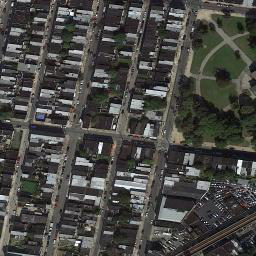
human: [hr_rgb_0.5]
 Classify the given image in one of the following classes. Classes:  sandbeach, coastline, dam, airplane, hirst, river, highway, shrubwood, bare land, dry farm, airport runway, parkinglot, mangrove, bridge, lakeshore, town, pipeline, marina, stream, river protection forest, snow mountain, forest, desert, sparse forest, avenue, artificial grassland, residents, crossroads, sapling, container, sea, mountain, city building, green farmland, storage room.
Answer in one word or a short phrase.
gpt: town